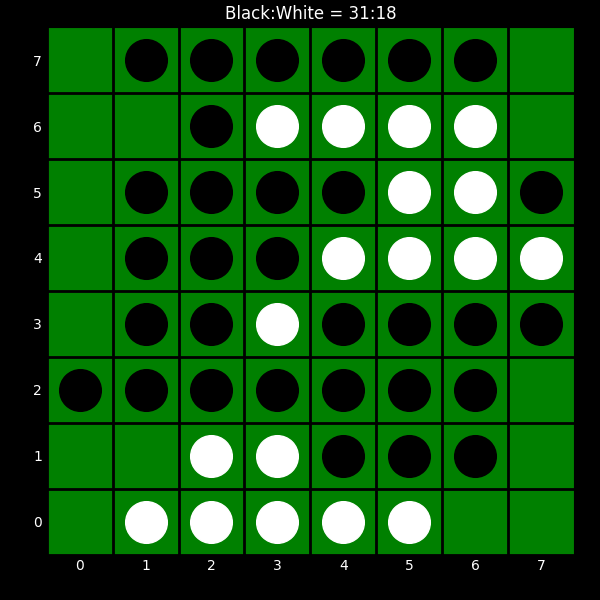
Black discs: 31
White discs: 18